Question: When navigating to the Auto Scaling Groups section of the EC2 Management Console, we can see information about the EC2 instances for each Auto Scaling Groups.
If you take a look at the image below:

How can I get the value of the field highlighted in green ('Lifecycle') using the 'Instance ID' via the AWS CLI?
I already tried the following command:
'''
aws ec2 describe-instance-status --instance-ids <some instance ID>
'''
But that does not provide me with the value in that field.
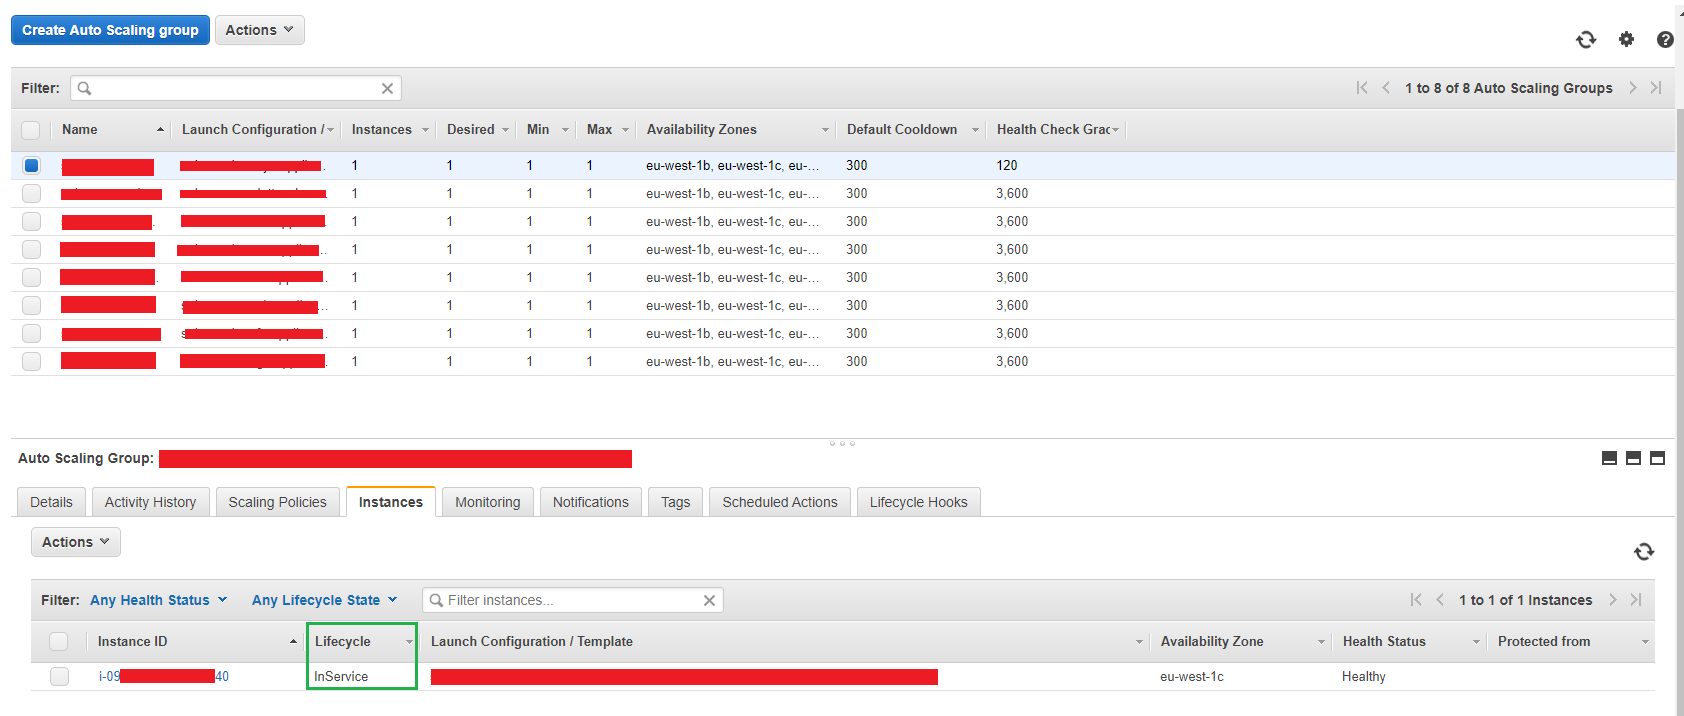
Answer: Try to use <URL>
'''
aws autoscaling describe-auto-scaling-instances --instance-ids i-4ba0837f
'''
'''
{
"AutoScalingInstances": [
{
"ProtectedFromScaleIn": false,
"AvailabilityZone": "us-west-2c",
"InstanceId": "i-4ba0837f",
"AutoScalingGroupName": "my-auto-scaling-group",
"HealthStatus": "HEALTHY",
"LifecycleState": "InService",
"LaunchConfigurationName": "my-launch-config"
}
]
}
'''
If you wanna get the LifecycleState value as a string, use the following command :
'''
aws autoscaling describe-auto-scaling-instances --instance-ids INSTANCE_ID --query "AutoScalingInstances[].LifecycleState" --output text
'''